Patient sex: F
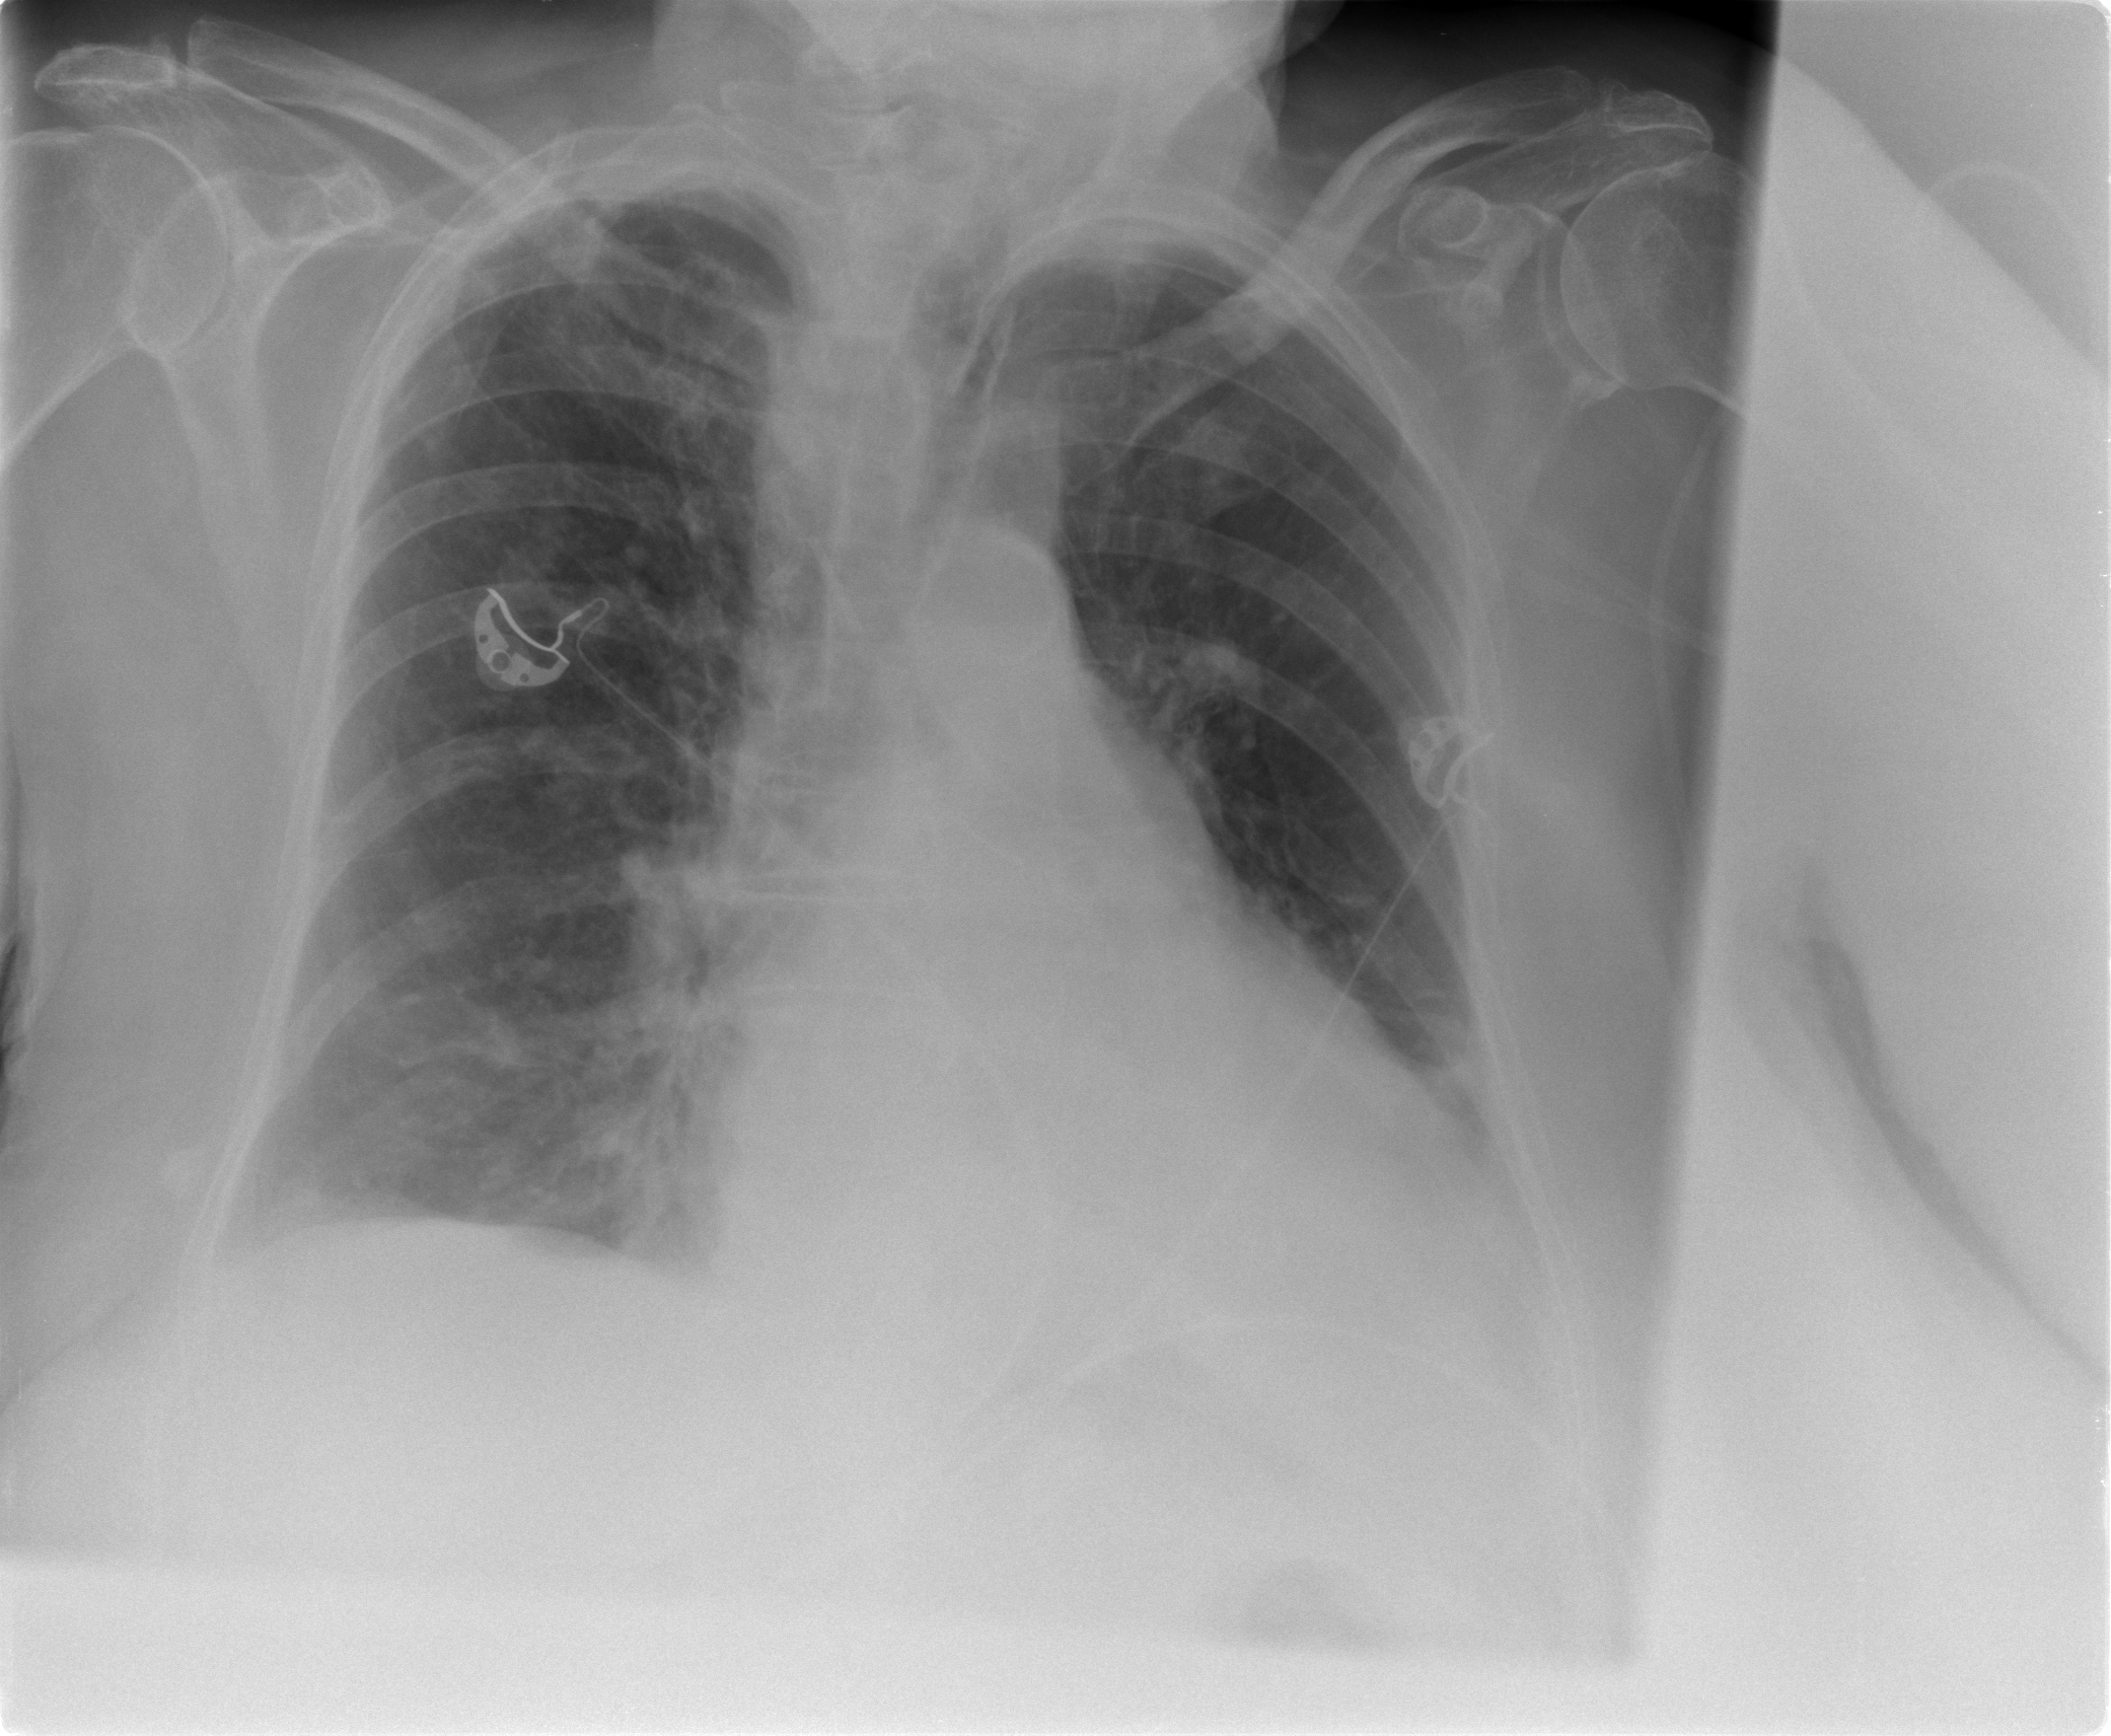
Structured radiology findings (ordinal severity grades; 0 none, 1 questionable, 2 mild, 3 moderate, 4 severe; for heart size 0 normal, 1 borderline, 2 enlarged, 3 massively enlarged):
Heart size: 2
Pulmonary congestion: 2
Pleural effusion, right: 1
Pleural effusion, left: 2
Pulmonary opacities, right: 0
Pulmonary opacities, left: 0
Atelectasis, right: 2
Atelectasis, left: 2